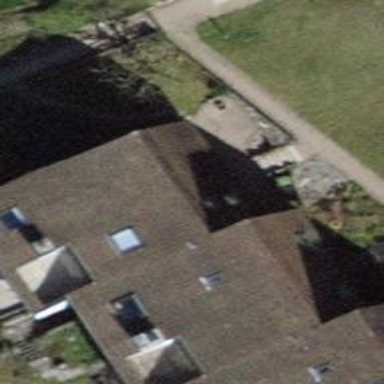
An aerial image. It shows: Terrace building.